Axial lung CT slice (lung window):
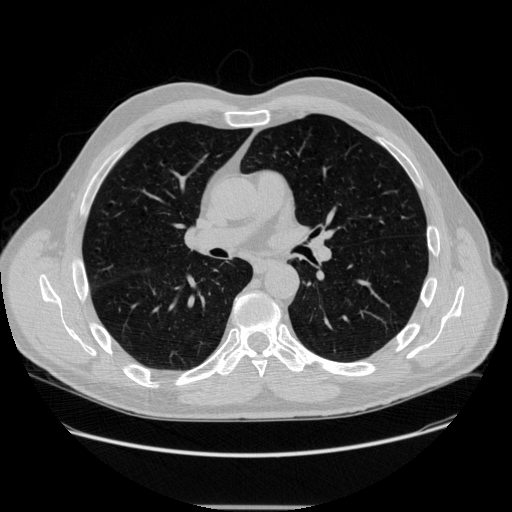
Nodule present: no